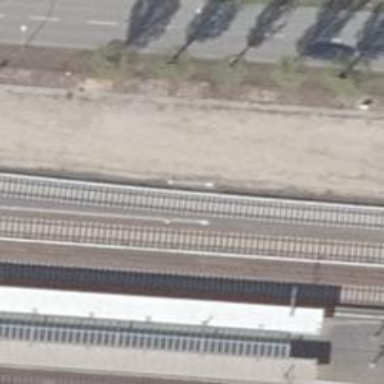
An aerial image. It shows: Electrified light rail railway.